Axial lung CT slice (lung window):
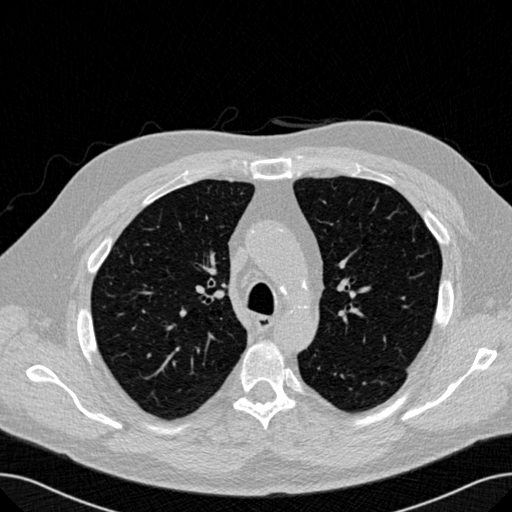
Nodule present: no